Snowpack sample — Buffalo Mountain, Silverthorne, Colorado, USA (1/25/25, 10:11 AM MST)
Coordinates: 39.6222, -106.1139
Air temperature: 22 °F
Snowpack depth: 110 cm
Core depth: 30 cm
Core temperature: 42.8 °F
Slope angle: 12°, slope face: 102°
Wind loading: high
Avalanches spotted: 0
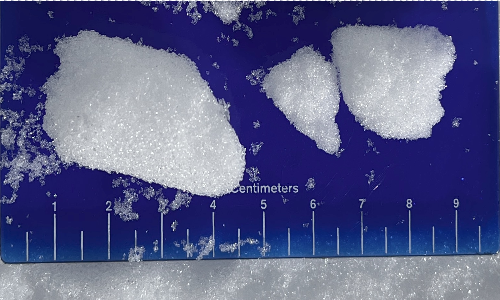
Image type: core
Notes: No avalanches nearby, collected on the outskirts of a fire break 15 meters from the treeline, on way to Buffalo and Red Mountain